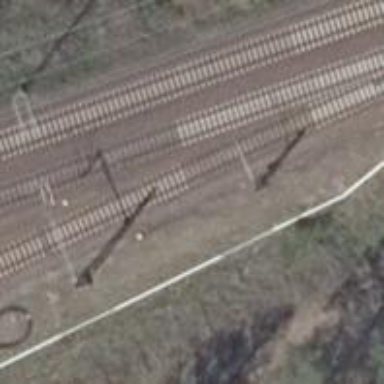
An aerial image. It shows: Milestone along the railway with catenary mast.